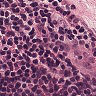
Metastatic tissue present: no